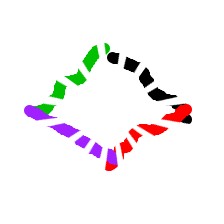
Shape: rhombus